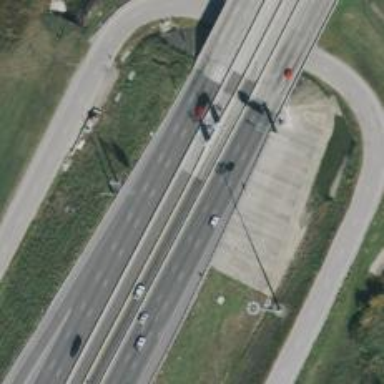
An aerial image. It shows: Toll gantry on the road.